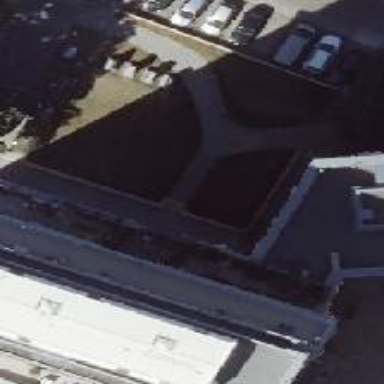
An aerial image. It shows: Building with flat grey roof.